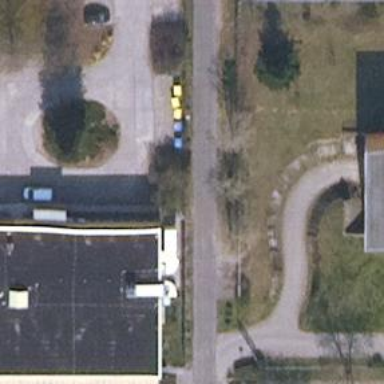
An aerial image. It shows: Parking aisle with surface made of concrete plates.